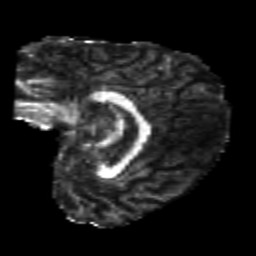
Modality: FA
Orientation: sagittal
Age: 25
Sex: male
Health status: healthy
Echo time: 0.074 s